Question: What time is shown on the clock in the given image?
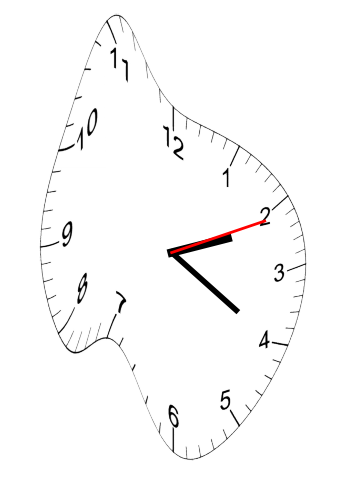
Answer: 02:20:11